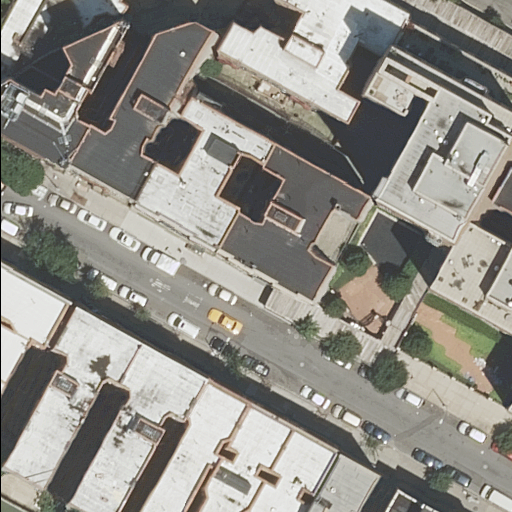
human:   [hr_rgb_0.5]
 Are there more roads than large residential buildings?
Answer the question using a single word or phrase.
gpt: no

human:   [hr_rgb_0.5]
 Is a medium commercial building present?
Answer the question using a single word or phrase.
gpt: no

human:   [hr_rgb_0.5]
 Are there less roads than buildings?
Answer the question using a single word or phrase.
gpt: yes

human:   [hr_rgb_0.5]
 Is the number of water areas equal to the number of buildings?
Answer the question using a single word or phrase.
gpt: no

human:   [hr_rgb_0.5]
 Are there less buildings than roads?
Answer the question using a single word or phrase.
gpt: no

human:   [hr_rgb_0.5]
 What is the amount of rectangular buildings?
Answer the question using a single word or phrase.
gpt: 8

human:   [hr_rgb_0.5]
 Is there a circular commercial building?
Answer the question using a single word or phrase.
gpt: no

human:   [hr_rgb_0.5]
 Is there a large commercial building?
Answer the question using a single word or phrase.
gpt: no

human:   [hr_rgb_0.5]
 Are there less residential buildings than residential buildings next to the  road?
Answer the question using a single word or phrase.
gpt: no

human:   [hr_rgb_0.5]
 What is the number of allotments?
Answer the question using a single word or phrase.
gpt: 0

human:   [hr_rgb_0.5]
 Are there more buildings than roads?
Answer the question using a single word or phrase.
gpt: yes

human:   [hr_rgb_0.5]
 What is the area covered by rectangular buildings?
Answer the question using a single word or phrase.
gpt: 375m2

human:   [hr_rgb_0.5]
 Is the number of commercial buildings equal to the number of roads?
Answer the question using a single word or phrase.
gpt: no

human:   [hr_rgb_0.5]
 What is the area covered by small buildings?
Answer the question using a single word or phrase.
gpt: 272m2

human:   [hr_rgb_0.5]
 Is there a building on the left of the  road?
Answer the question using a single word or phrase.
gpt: yes

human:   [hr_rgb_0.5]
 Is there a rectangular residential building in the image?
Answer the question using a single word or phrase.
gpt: yes

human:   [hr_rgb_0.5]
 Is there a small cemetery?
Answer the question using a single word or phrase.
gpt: no

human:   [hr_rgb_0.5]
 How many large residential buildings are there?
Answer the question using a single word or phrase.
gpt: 4

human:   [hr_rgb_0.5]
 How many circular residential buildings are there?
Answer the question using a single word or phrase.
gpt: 0

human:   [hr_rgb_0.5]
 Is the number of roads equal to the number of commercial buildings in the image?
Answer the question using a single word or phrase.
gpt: no

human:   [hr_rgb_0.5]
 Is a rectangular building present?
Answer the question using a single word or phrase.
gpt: yes

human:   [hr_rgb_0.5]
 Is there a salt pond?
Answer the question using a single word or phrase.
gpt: no

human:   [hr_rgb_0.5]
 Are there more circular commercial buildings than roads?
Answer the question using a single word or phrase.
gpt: no

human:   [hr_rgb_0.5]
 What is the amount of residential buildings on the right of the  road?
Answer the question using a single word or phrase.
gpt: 5

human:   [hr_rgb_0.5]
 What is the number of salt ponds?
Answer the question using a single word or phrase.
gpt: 0

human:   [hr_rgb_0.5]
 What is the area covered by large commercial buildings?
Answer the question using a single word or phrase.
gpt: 0m2

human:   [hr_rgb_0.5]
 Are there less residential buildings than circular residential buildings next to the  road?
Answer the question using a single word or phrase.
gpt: no

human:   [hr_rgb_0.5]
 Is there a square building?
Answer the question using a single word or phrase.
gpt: no

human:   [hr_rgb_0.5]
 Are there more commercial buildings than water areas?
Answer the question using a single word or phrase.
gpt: no

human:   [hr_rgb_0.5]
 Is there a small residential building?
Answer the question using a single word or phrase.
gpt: yes

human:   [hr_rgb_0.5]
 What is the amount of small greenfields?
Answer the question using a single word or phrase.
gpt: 0

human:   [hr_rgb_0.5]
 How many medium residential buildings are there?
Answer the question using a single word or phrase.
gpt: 8

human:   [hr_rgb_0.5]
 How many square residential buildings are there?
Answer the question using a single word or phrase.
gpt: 0

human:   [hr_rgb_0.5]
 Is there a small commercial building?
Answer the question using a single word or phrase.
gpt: no

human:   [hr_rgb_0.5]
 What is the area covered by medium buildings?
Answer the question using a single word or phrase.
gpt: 2247m2

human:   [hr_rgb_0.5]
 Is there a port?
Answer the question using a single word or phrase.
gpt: no